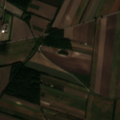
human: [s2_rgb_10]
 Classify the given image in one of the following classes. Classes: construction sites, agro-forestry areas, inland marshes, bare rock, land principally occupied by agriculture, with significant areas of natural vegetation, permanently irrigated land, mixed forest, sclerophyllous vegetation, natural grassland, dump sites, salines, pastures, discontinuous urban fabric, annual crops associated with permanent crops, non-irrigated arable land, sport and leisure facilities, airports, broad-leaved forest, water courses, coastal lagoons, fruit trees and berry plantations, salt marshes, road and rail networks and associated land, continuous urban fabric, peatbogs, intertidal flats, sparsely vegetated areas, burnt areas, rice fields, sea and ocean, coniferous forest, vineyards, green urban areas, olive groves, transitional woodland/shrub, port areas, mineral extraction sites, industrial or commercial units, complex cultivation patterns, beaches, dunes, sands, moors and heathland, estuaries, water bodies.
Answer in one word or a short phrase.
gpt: non-irrigated arable land, complex cultivation patterns, land principally occupied by agriculture, with significant areas of natural vegetation